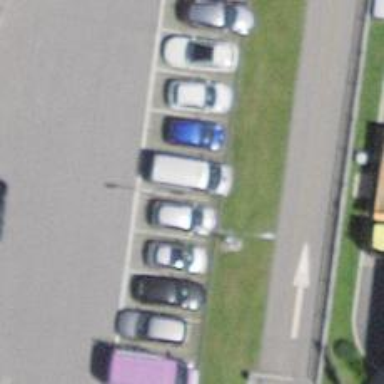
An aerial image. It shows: Charging station.